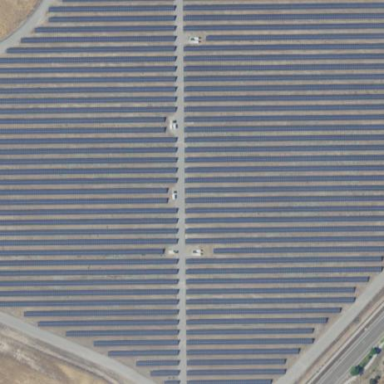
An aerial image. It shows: Solar power plant using photovoltaic technology.